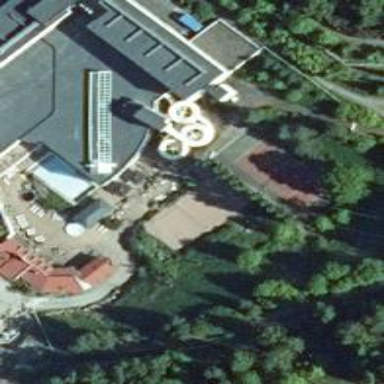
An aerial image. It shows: Water slide attraction.